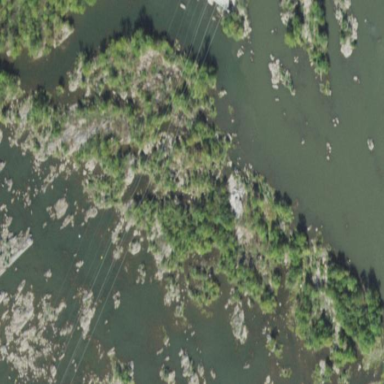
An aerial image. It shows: Islet covered with woodland.